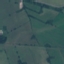
Land use / land cover: Pasture